Униполярный индуктор представляет собой быстро вращающийся постоянный магнит в форме диска. Диск выполнен из электропроводного магнитного сплава, способного создавать сильное магнитное поле, и покрыт тонким проводящим слоем никеля. При вращении диска между осью вращения и боковой поверхностью возникает разность потенциалов, которую можно измерить с помощью неподвижного вольтметра (см. рисунок). Если же к оси вращения и боковой поверхности подсоединить батарейку, то магнит начнёт быстро вращаться, превратившись в электродвигатель.  Точно так же, если быстро вращать вал обычного электромотора, он превращается в генератор, и, наоборот, если на электрический генератор подать напряжение, он превращается в электромотор. На рисунке далее показана схема такого реально работающего униполярного электродвигателя, ротором которого является сильный постоянный магнит в форме диска радиуса $r_{0}=2~см$, насаженного на ось. При подключении с помощью скользящих контактов батарейки с ЭДС $\mathscr{E}=1.5~В$ диск начинает быстро вращаться.
Что покажет неподвижный вольтметр на первом рисунке при частоте вращения диска $\nu=3000~об/мин$? Какова полярность этой разности потенциалов? Укажите полярность на первом рисунке.
Пренебрегая трением, оцените предельную частоту вращения (об/мин) намагниченного диска (ротора униполярного двигателя на втором рисунке). Укажите направление вращения ротора при заданной на втором рисунке полярности батарейки и направлении вектора $\vec{B}$. Примечание. Для упрощения расчётов считайте, что вектор индукции $\vec{B}$ магнитного поля в проводящем никелевом слое перпендикулярен поверхности диска, и его модуль постоянен и равен $B=1~Тл$. Также для упрощения считайте, что ток в проводящем слое течёт вдоль радиуса.
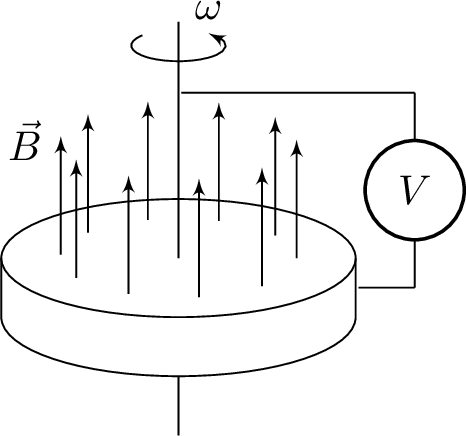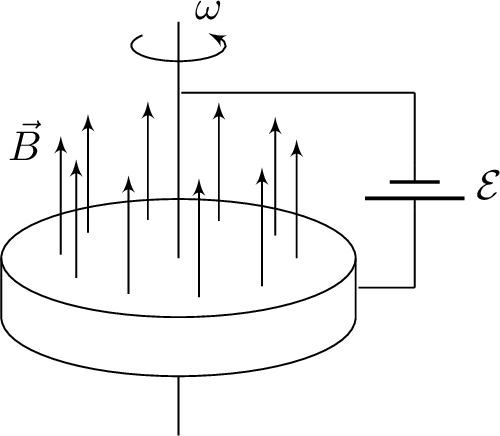
Что покажет неподвижный вольтметр на первом рисунке при частоте вращения диска $\nu=3000~об/мин$? Какова полярность этой разности потенциалов? Укажите полярность на первом рисунке.
Решение: На свободные электроны в проводящем слое при вращении диска действует сила Лоренца $F_{л}=e v B$, где $e<0$ - заряд электрона, $v=\omega r$ - линейная скорость. При указанных на рисунке направлениях магнитного поля и вращения диска сила Лоренца направлена к центру диска. В результате возникает перераспределение зарядов: электроны будут перемещаться к центру, а на боковой поверхности образуется не скомпенсированный положительный заряд. Это приводит к возникновению электрического поля $\vec{E}$, направленного по радиусу к центру. Равновесие наступает, когда в каждой точке проводящего слоя кулоновская сила скомпенсирует силу Лоренца: $$ e E=e v B=e \omega r B, \quad \text { то есть } \quad E=v B. $$ Разность потенциалов $\Delta \varphi$ между боковой поверхностью диска $\left(r=r_{0}\right)$ и его центром $(r=0)$ равна $$ \Delta \varphi=\int_{0}^{r} E d r=\frac{1}{2} \omega r_{0}^{2} B. $$ Эта разность потенциалов и будет измерена вольтметром: $$ V=\Delta \varphi=\frac{1}{2} \omega r_{0}^{2} B=\pi \nu r_{0}^{2} B=62.8 \cdot 10^{-3}~B, $$ причём минус находится в центре диска, а плюс - на боковой поверхности.
Ответ: $$ V=\pi \nu r_{0}^{2} B=62.8 \cdot 10^{-3}~B. $$ Минус находится в центре диска, а плюс - на боковой поверхности.

Пренебрегая трением, оцените предельную частоту вращения (об/мин) намагниченного диска (ротора униполярного двигателя на втором рисунке). Укажите направление вращения ротора при заданной на втором рисунке полярности батарейки и направлении вектора $\vec{B}$.
Решение: Диск разгоняется механическим моментом силы, возникающей в результате взаимодействия магнита с электрическим током во внешней, неподвижной части электрической цепи, играющей роль статора. По мере разгона ротора увеличивается наведённая ЭДС $\mathscr{E}_{инд}$, направленная, по правилу Ленца, против ЭДС батарейки. Разгон диска прекратится, когда ЭДС батарейки сравняется с $\mathscr{E}_{инд}$, и ток в цепи станет равным нулю. Для выполнения этого условия диск должен вращаться так же, как и на первом рисунке - против часовой стрелки, если смотреть сверху. Предельную скорость вращения находим из условия $$ \mathscr{E}_{инд}=\Delta \varphi=\mathscr{E}, \quad \text { или } \quad \pi \nu_{пред} r_{0}^{2} B=\mathscr{E}, $$ отсюда $$ \nu_{пред}=\frac{\mathscr{E}}{\pi r_{0}^{2} B}=71.7 \cdot 10^{3}~об/мин. $$
Ответ: $$ \nu_{пред}=\frac{\mathscr{E}}{\pi r_{0}^{2} B}=71.7 \cdot 10^{3}~об/мин. $$ Диск должен вращаться так же, как и на первом рисунке - против часовой стрелки, если смотреть сверху.
Темы:
T, Электричество, Всероссийские, Вращение, Магнитное поле